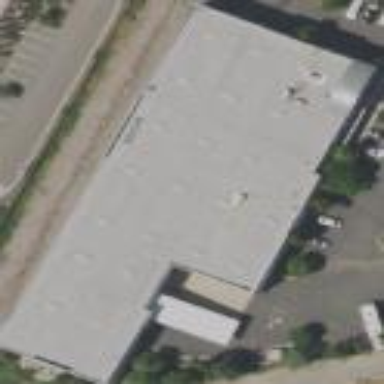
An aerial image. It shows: Warehouse building.